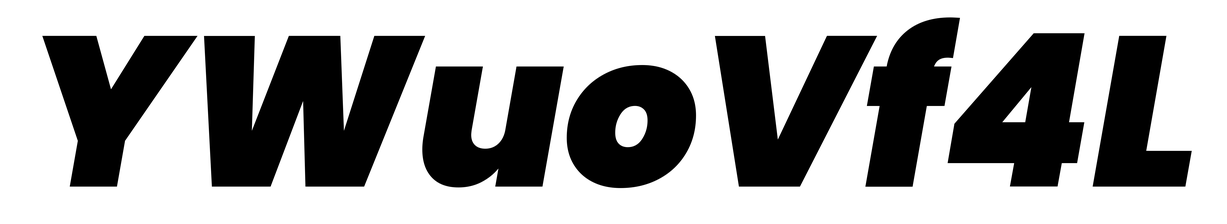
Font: Poppins-BlackItalic